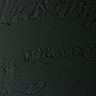
Metastatic tissue present: no